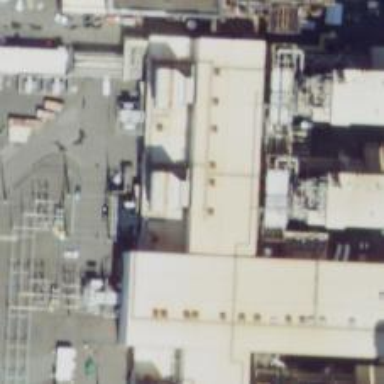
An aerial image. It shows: Gas turbine power generator.